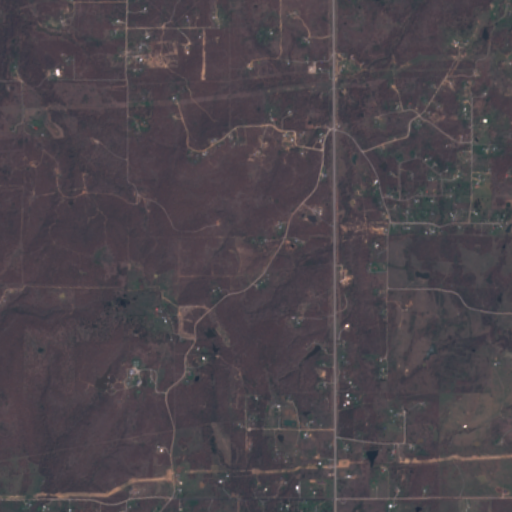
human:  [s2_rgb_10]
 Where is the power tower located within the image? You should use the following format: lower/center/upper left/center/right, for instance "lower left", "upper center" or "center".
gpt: The power tower is located in the upper of the image.
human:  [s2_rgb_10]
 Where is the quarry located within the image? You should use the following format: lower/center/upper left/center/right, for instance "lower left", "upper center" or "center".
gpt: There is no quarry in the image.